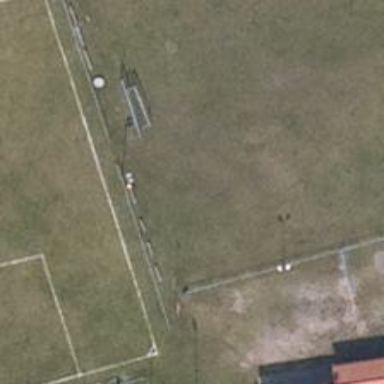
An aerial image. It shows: Soccer pitch for leisureland activities.